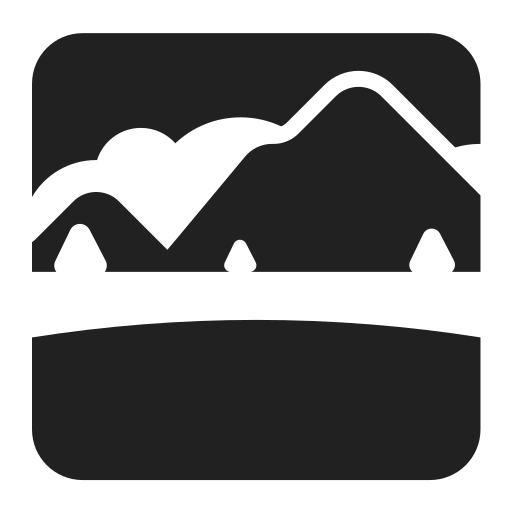
national park high contrast